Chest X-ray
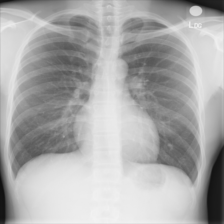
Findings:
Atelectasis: negative
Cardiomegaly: negative
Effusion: negative
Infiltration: negative
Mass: negative
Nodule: negative
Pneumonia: negative
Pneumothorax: negative
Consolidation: negative
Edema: negative
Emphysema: negative
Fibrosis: negative
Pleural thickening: negative
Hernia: negative